【题型】填空题　【知识点】解析几何　【难度】easy
如图，把椭圆$\dfrac{x^2}{4}+\dfrac{y^2}{2}=4$的长轴$AB$分成8等份，过每个分点作$x$轴的垂线交椭圆的上半部分于$P_1,P_2,P_3,P_4,P_5,P_6,P_7$七个点，$F$是椭圆的一个焦点，则$|P_1F|+|P_2F|+|P_3F|+|P_4F|+|P_5F|+|P_6F|+|P_7F|=$\underline{\quad}.

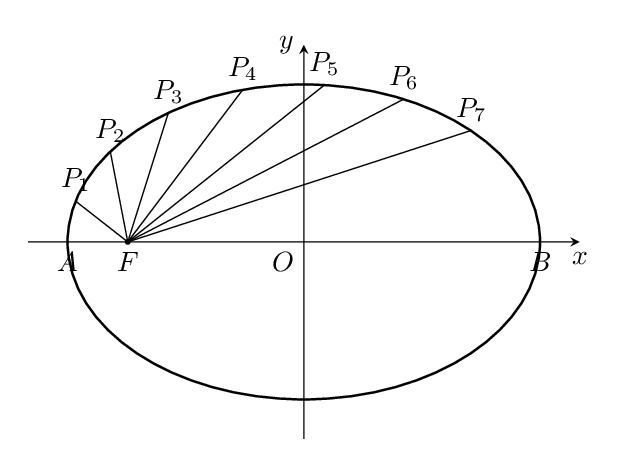
【解答】
\textbf{【答案】}28

\vspace{0.3cm}
\textbf{【分析】}利用椭圆的定义及其几何性质即可求解.

\vspace{0.3cm}
\textbf{【详解】}根据题意，把椭圆$\dfrac{x^2}{4}+\dfrac{y^2}{2}=4$的长轴$AB$分成8等份，

设另一焦点为$F_2$，过每个分点作$x$轴的垂线交椭圆的上半部分于$P_1,P_2,P_3,P_4,P_5,P_6,P_7$七个点，$F$是椭圆的一个焦点，

则根据椭圆的对称性知，$|P_1F|+|P_7F|=|P_7F_2|+|P_7F|=2a$，同理，其余两对的和也是$2a$，又$|P_4F|=a$，

$\therefore |P_1F|+|P_2F|+|P_3F|+|P_4F|+|P_5F|+|P_6F|+|P_7F|=7a=28$.

故答案为：28.
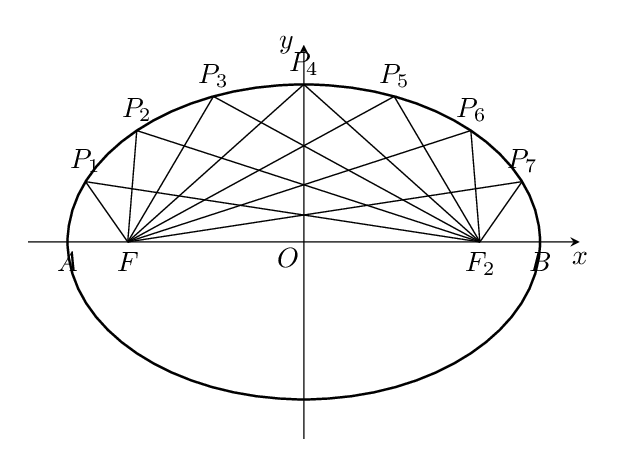